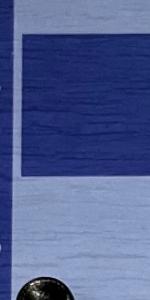
Label: Empty